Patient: sex F, age 59
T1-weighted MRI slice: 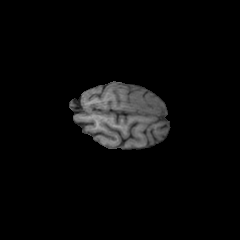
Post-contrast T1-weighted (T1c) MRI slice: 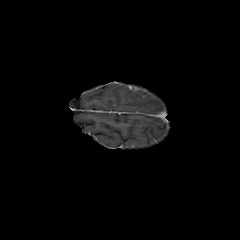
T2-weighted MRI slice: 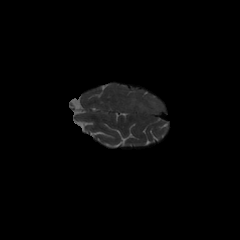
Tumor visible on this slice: yes
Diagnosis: Glioblastoma, IDH-wildtype
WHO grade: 4